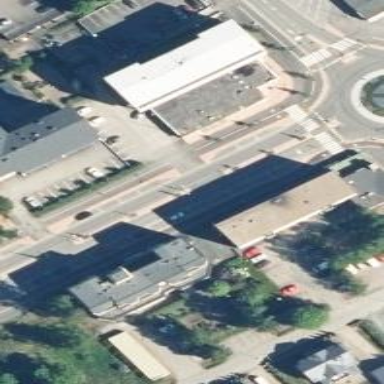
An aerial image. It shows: Retail building.